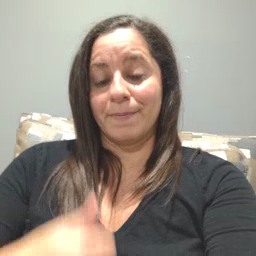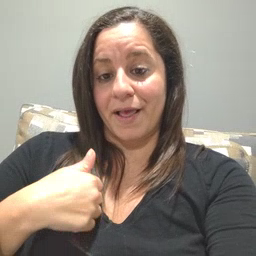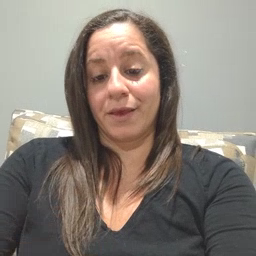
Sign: bath